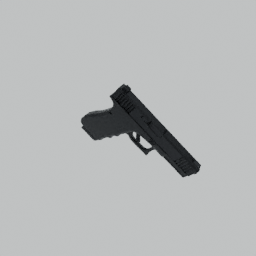
Label: tools